Brain MRI, t1w sequence, axial 2D slice.
Patient: age 43, sex F, weight 95 kg, height 1.95 m
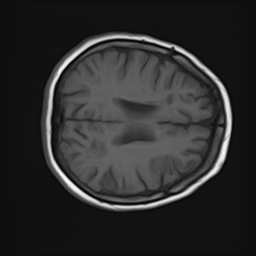